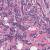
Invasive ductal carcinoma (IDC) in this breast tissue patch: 1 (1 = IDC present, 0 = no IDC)